Question: I'm creating a puzzle game for the iphone. All of my menus, etc are only in the portrait orientation, but my gameplay can be in either portrait or landscape.
So when I'm in the menu and the device is being held in landscape, then when I go to the gameplay viewcontroller, it does the layout with the landscape coordinates, but the screen is still actually oriented portrait-wise:

How do I do that?
right now I'm testing for device orientation like this:
'''
- (void) viewDidLoad {
.
.
.
if (!UIDeviceOrientationIsLandscape([[UIDevice currentDevice] orientation])) {
// Run Portrait Layout
}
else {
// Run Landscape Layout
}
}
'''
So I know that the device is returning an orientation of landscape, but the screen is still oriented portrait for some reason.
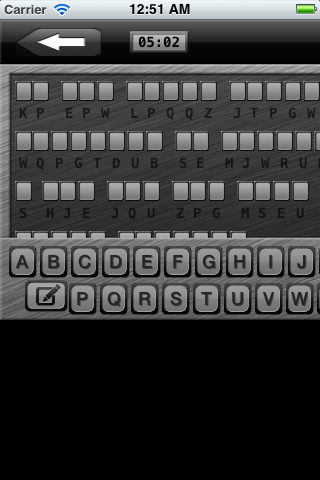
Answer: Perhaps try..
'''
[UIViewController attemptRotationToDeviceOrientation];
'''
In 'viewDidLoad' or 'viewWillAppear', that should make it attempt an orientation change